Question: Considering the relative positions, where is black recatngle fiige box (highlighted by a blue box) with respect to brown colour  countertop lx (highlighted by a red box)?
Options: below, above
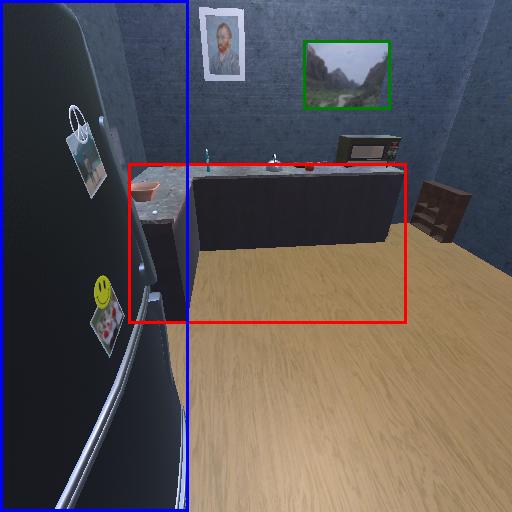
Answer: below